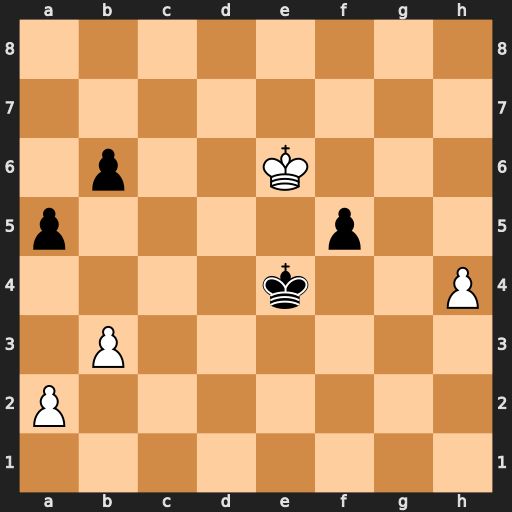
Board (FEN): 8/8/1p2K3/p4p2/4k2P/1P6/P7/8
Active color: w
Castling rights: -
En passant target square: -
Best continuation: h5 f4 h6 f3 h7 f2 h8=Q